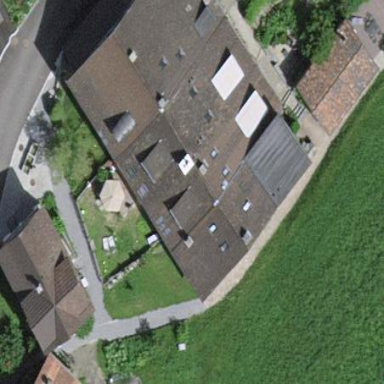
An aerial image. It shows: Terrace building.